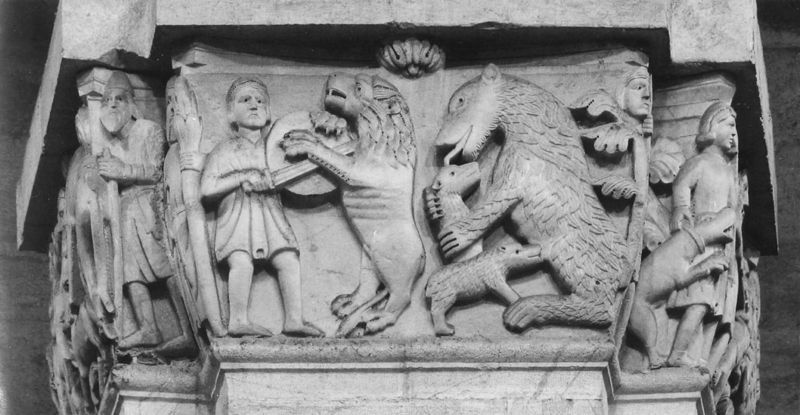
Titel: Kapitelle, Baptisterium, Pisa
Schlagwörter: mann, menschen, säule, hunde, tiere, stein, musik, relief, figuren, soldaten, verzierung, metall, bildhauerei, foto, schild, schwert, rom, kapitell, photo, fries, löwen, krieger, löwe, bär, wölfe, remus, romulus, schwerk